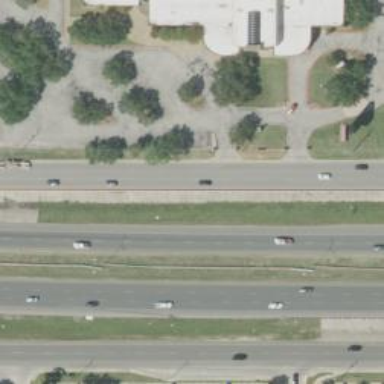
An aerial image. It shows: Secondary road with frontage road.